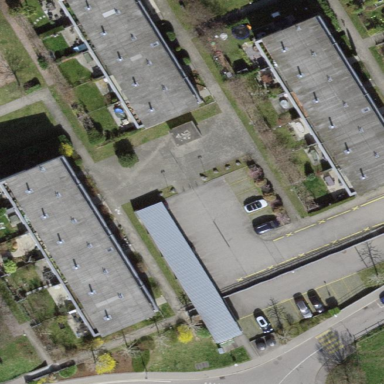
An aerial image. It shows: View of roof of building.